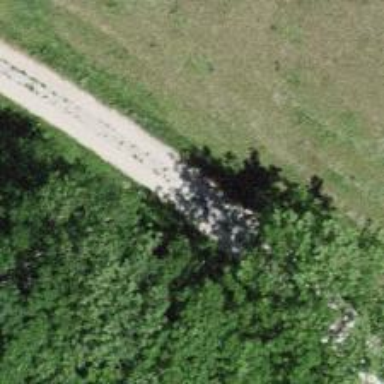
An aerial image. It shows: Track road with grade3 tracktype.